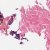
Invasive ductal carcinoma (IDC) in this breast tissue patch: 0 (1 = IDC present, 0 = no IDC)